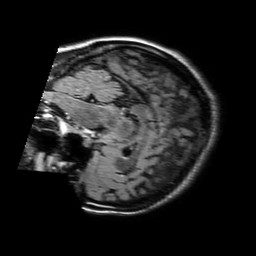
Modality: FLAIR
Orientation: sagittal
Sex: female
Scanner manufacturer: philips
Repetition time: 11 s
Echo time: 0.125 s